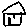
Label: house